Breast ultrasound image
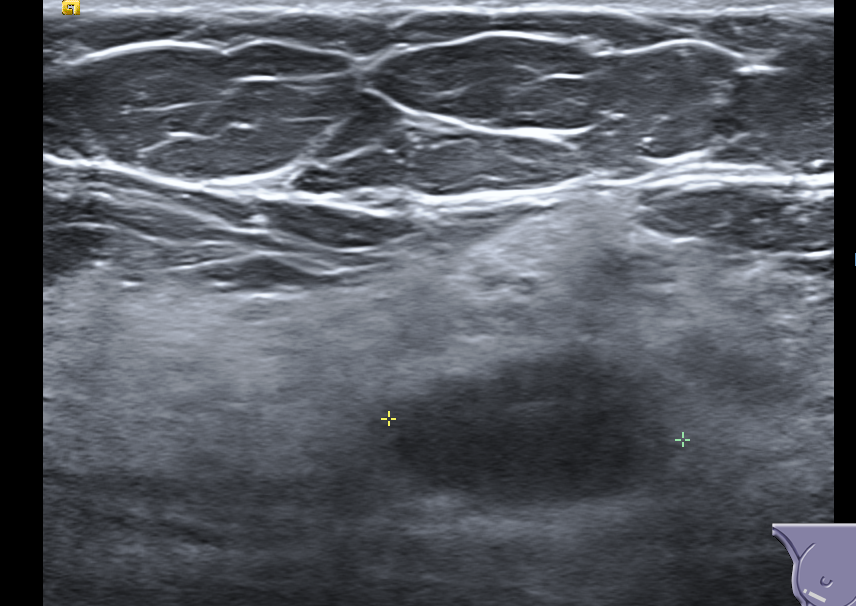
Diagnosis: benign